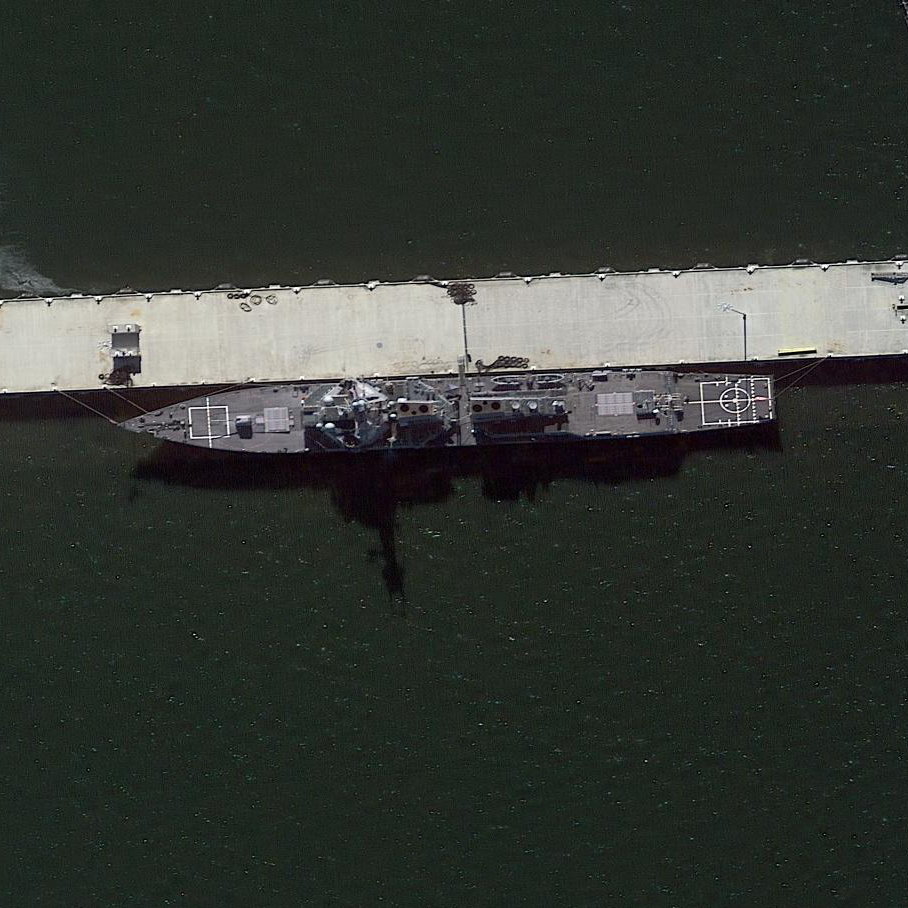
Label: destroyer